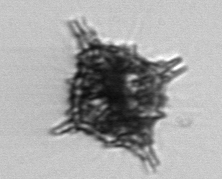
Label: Dictyocha